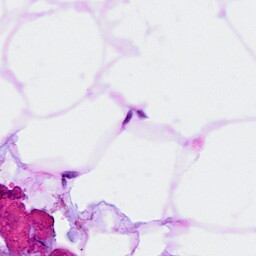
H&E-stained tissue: Breast